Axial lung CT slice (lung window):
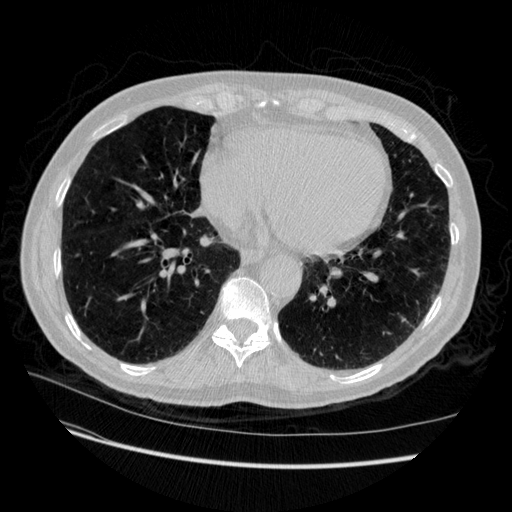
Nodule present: no